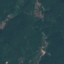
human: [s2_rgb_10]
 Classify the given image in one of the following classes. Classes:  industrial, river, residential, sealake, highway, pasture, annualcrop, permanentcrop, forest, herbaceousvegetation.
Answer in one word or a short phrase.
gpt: Forest